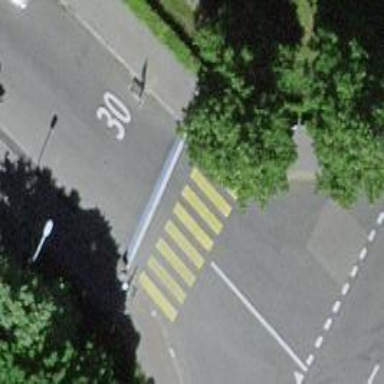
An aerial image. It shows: Kerb barrier.